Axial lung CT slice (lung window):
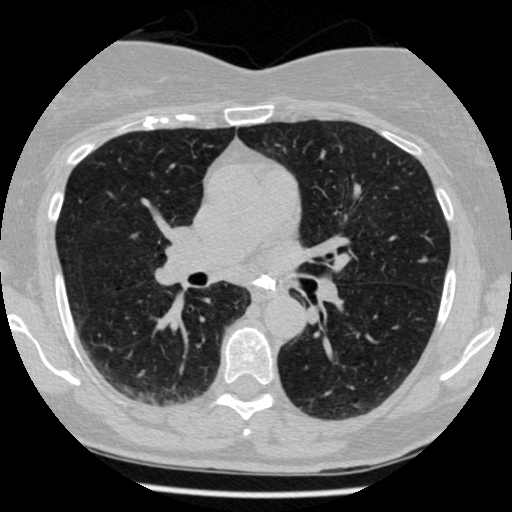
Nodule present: yes
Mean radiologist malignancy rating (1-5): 2.75